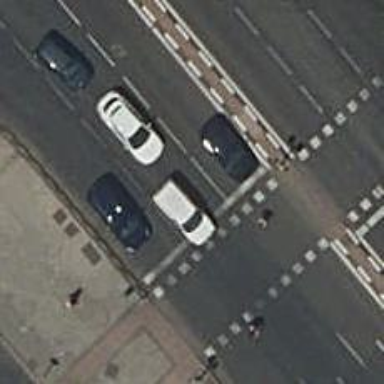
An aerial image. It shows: Marked crossing on asphalt footway.